Platform: macOS
Application: Chrome
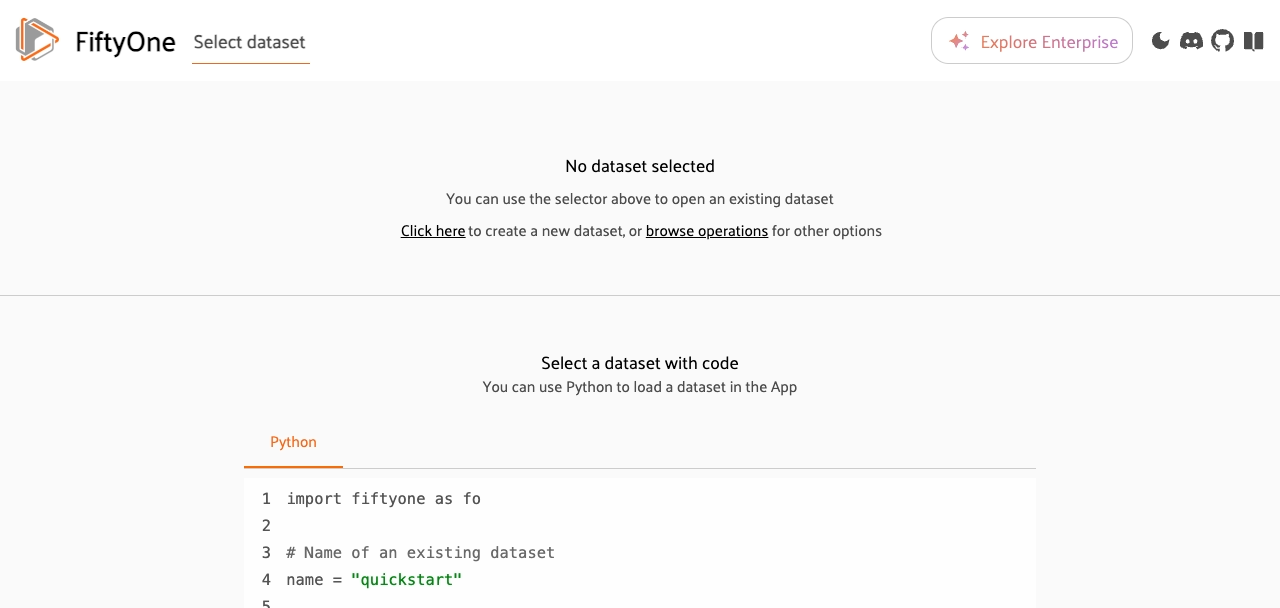
task_description: Open the Select dataset menu
action_type: click
element_info: Menu Item
steps_since_start: 1